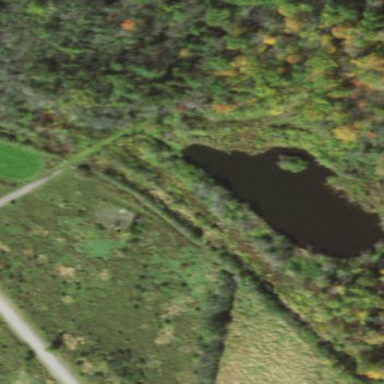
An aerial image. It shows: Serene pond surrounded by nature.